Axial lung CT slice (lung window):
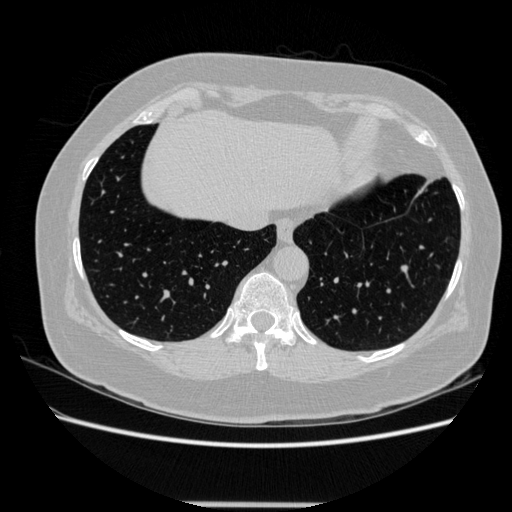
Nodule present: no